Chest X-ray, PA view. Patient: 21 years old, sex M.
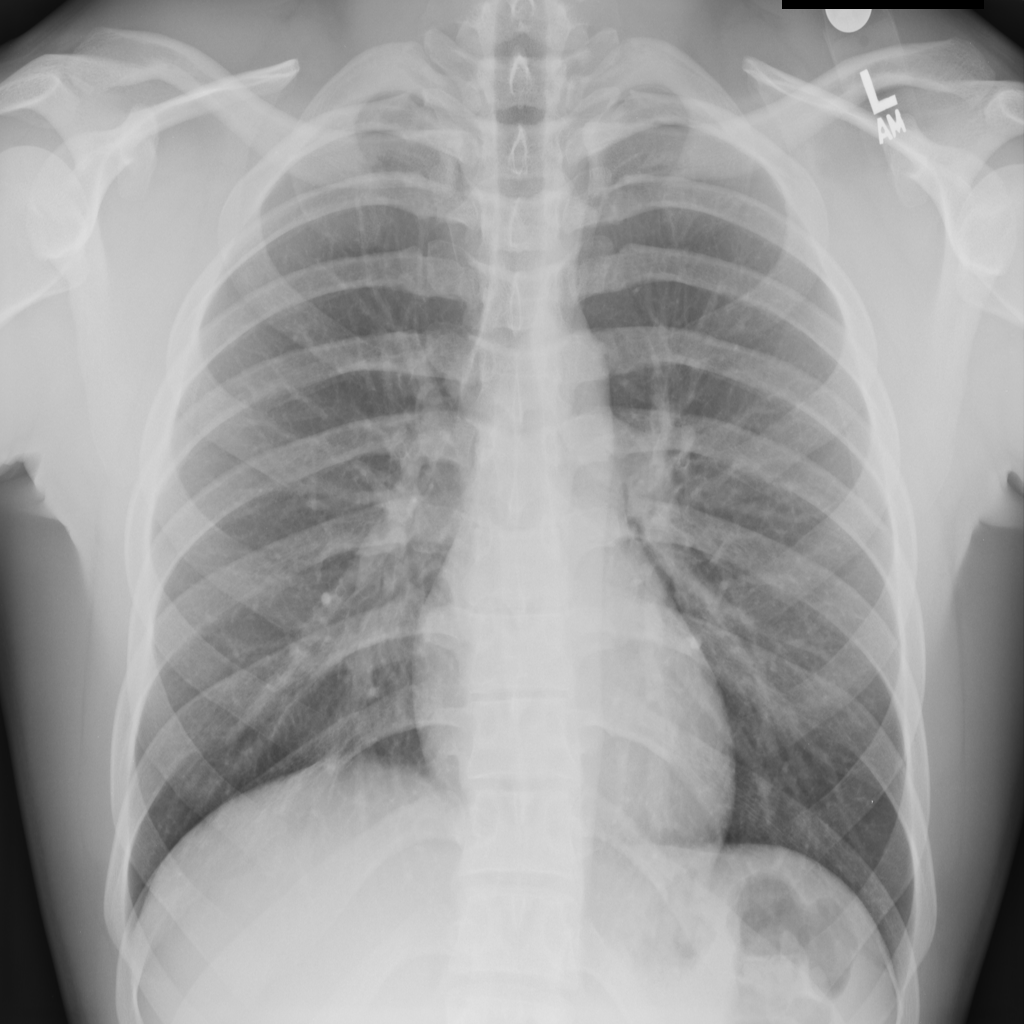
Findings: No Finding